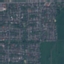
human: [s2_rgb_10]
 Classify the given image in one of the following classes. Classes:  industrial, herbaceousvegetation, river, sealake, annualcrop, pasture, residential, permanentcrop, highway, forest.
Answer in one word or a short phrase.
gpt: Residential